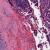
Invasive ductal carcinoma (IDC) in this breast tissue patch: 0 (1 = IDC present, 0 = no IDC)